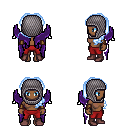
a pixel art fantasy rpg character, female body template, human, dark skin, purple wings, red pants, white cyan princess hairstyle, chain hood, cloth bracers, maroon shoes, four views (front, back, left, right), 2x2 character sprite sheet, small pixel art, hard edges, no anti-aliasing